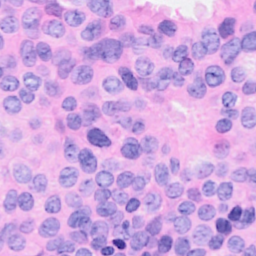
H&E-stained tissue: Breast